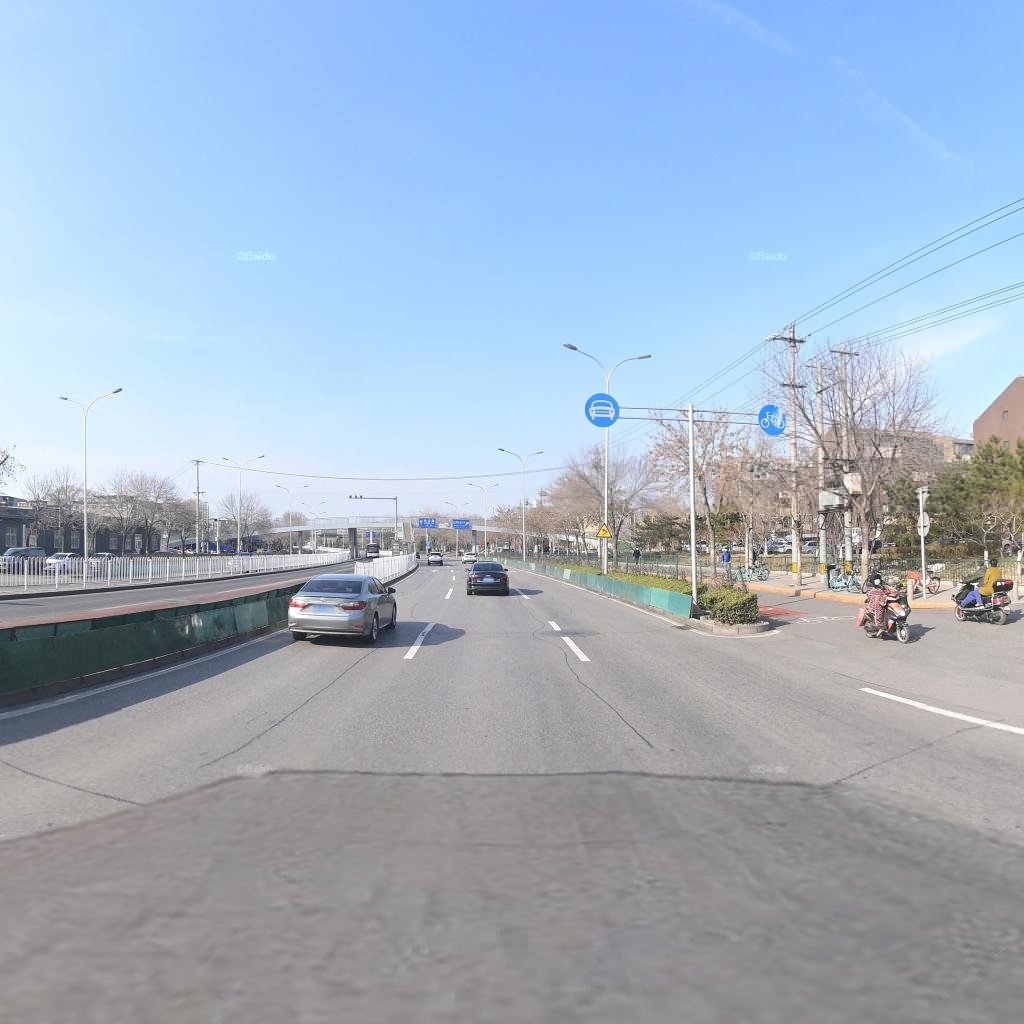
Region: Haidian
Road damage annotations: transverse patch, longitudinal patch, longitudinal patch, manhole cover, transverse patch, longitudinal patch, longitudinal patch